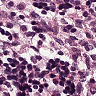
Metastatic tissue present: no